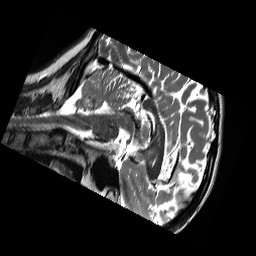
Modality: T2w
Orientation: sagittal
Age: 18
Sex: female